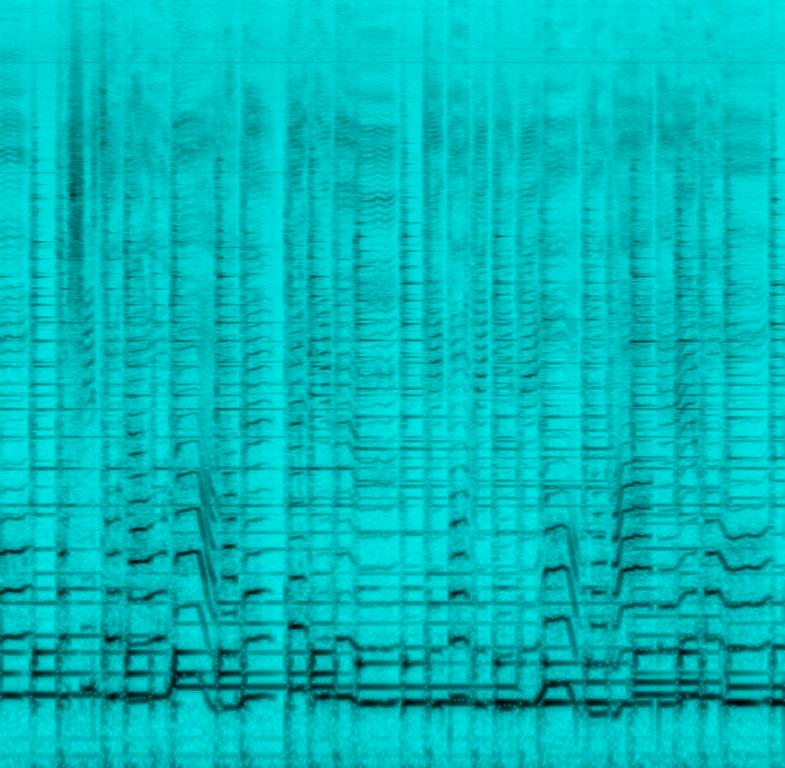
The low quality recording features a childish female vocal singing over acoustic rhythm guitar. It is a bit noisy and in mono, it sounds emotional and like a background song for some video game..